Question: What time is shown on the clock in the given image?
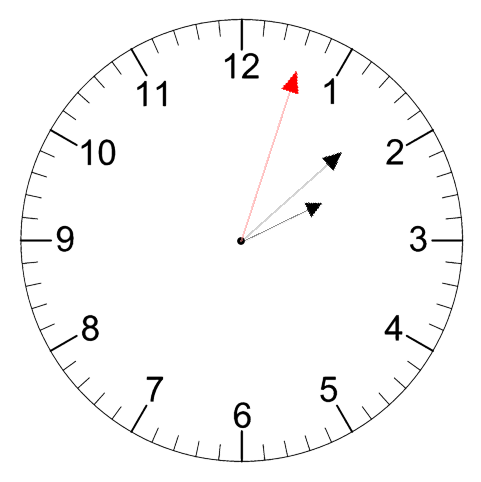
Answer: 02:08:03